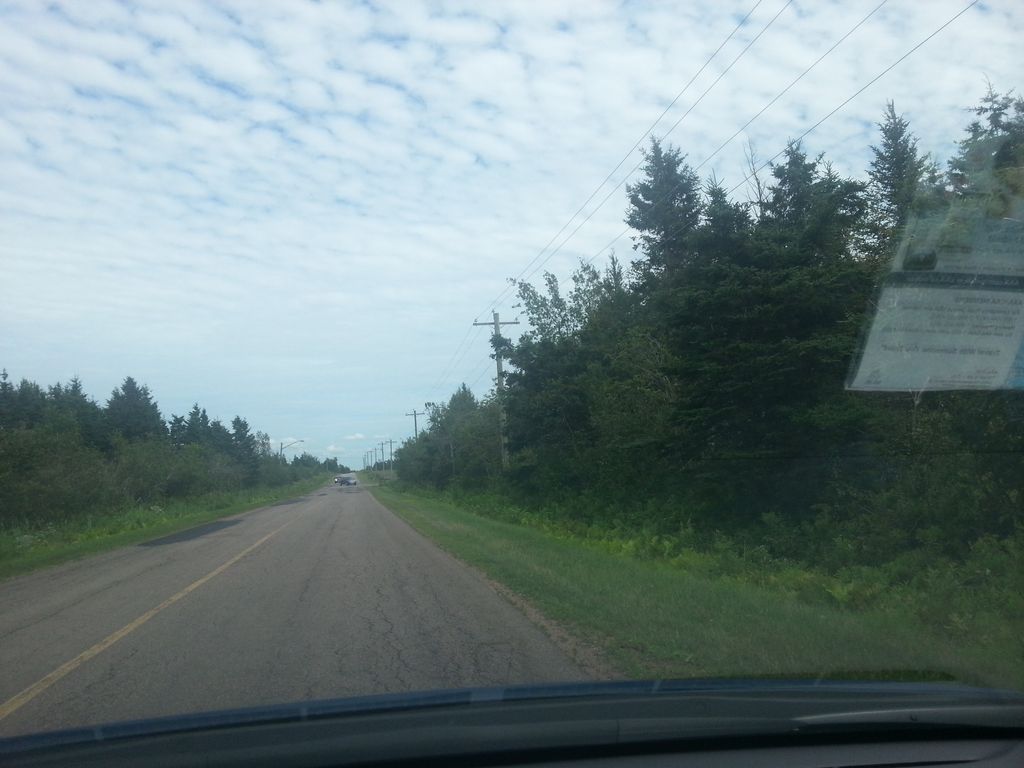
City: charlottetown